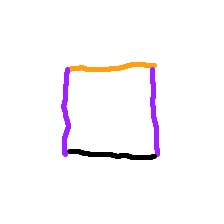
Shape: square